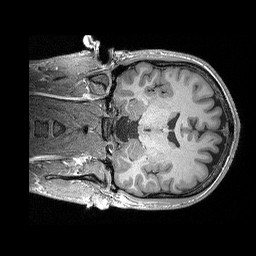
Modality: T1w
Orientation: coronal
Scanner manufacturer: siemens
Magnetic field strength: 3 T
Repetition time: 2.3 s
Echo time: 0.00298 s